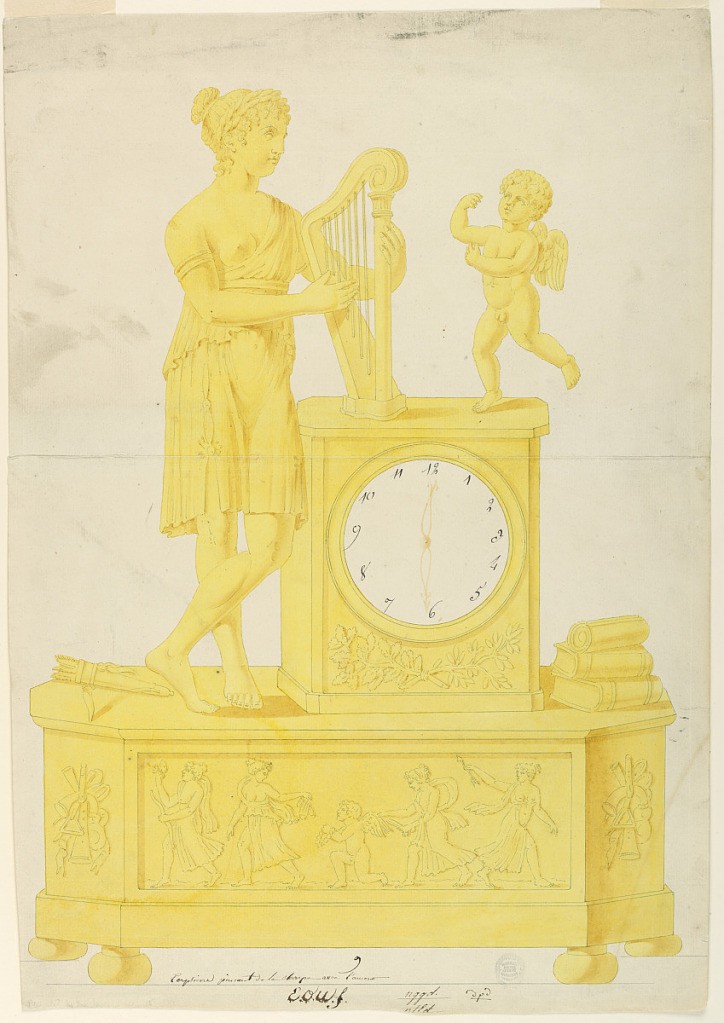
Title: Design for Clock
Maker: Lefebvre Manufactory, Tournai
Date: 1800–1825
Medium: Graphite, pen and black ink, brush and yellow and red-brown watercolor on cream laid paper
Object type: Drawing
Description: Base on cushion feet, front panel represents Cupid, his wings being clipped by four girls. Above, a dial, a woman playing a harp at left. Cupid, at right. Books and a paper scroll to right of clock.

Lower center:

Inscriptions: Pen and brown ink: Terpsichore pincant de la harpe avec l'amour / E.D.W.F. n.g.g.d. / [unreadable]

Lower right: Cooper Union stamp #457D